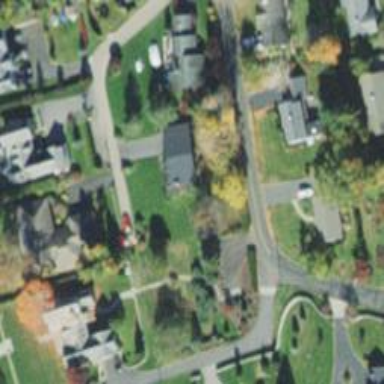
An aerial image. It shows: Driveway leading to service road.